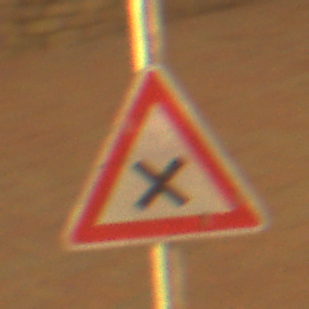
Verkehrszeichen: KreuzungOderEinmuendung
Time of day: Night
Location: Outdoor (Urban)
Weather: Clear
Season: NotSpecified
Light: Artificial